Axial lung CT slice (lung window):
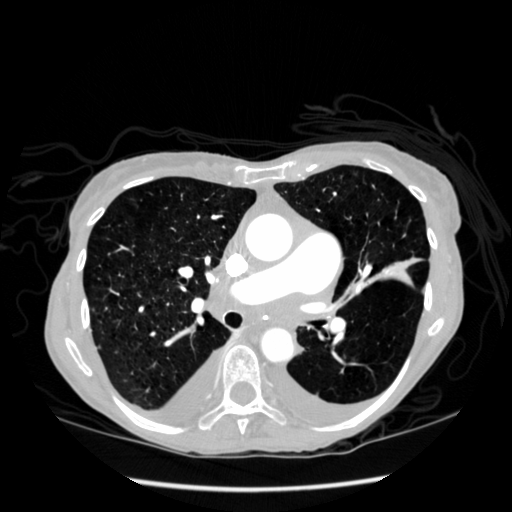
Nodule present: no